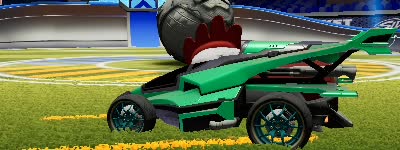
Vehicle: aftershock